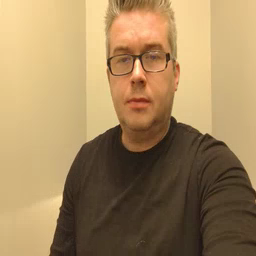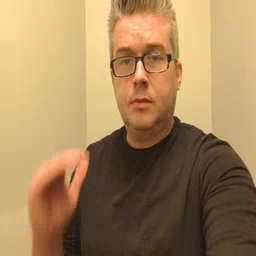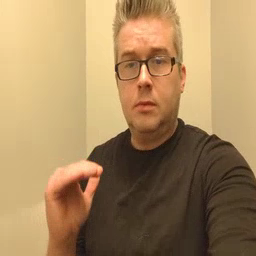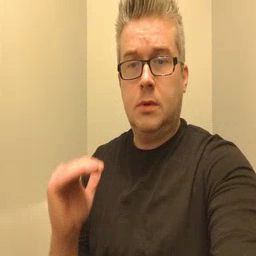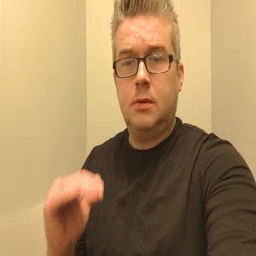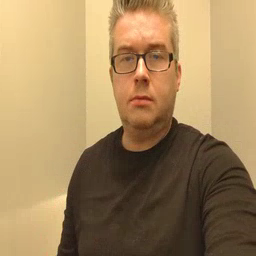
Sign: child